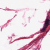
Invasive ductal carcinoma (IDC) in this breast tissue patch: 0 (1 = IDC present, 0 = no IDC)